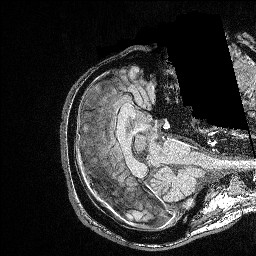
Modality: FLASH
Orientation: axial
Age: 31
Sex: male